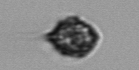
Label: Kryptoperidinium_triquetrum